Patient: sex M, age 76
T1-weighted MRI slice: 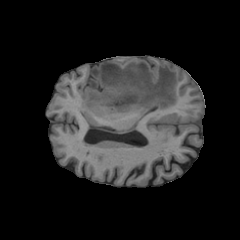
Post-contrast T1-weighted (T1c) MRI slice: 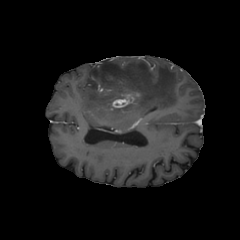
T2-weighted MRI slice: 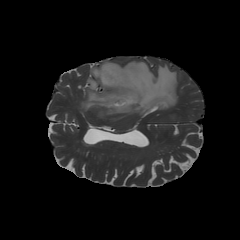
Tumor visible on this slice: yes
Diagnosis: Glioblastoma, IDH-wildtype
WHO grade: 4